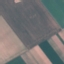
Land use / land cover class: AnnualCrop